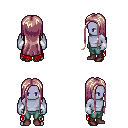
a pixel art fantasy rpg character, male body template, dark elf, purple skin, red tattered cape, teal pants, white blonde extra-long hairstyle, white cloth bracers, maroon shoes, four views (front, back, left, right), 2x2 character sprite sheet, small pixel art, hard edges, no anti-aliasing